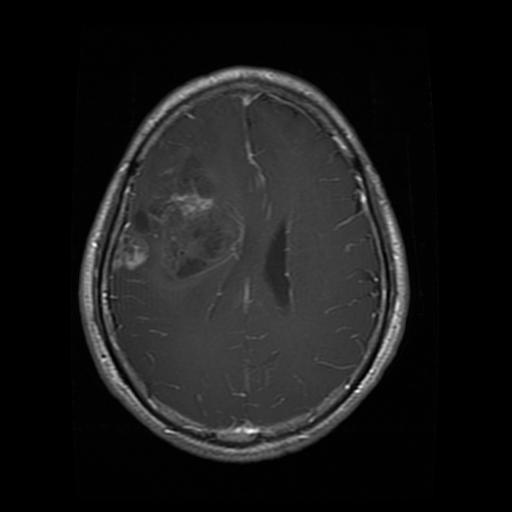
Label: glioma